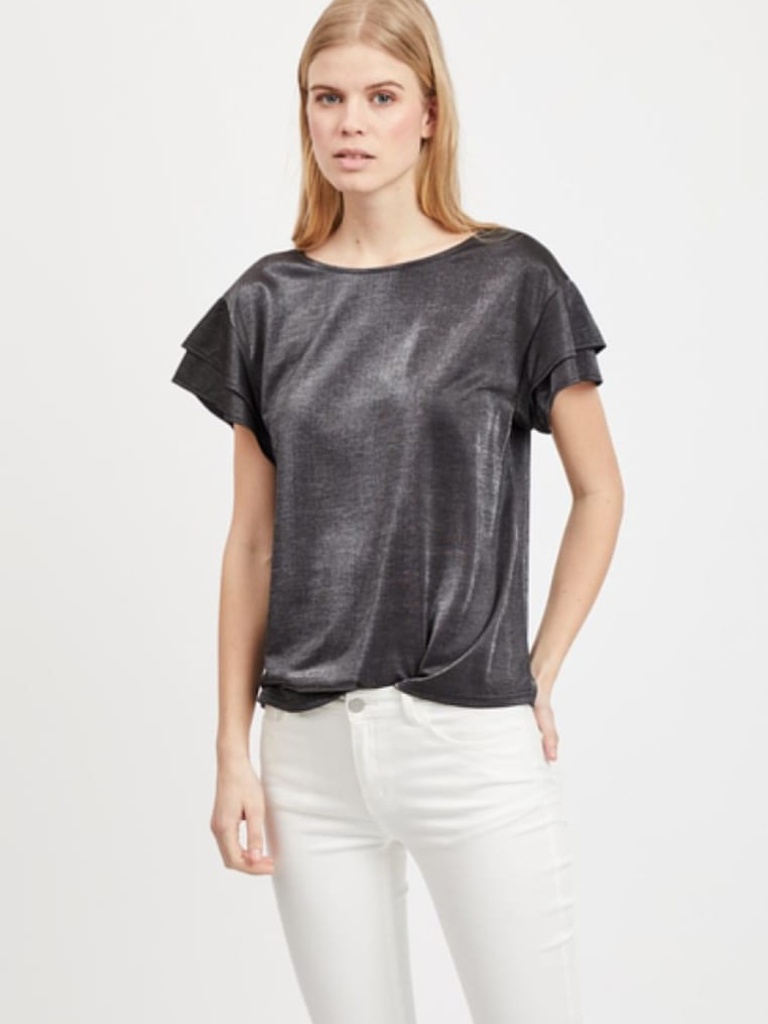
metallic relaxed short sleeve hip length French Tucked crew t-shirt